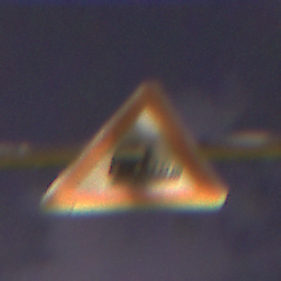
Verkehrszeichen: Bahnuebergang
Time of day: Night
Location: Outdoor (Suburban)
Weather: PartlyCloudy
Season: NotSpecified
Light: Artificial